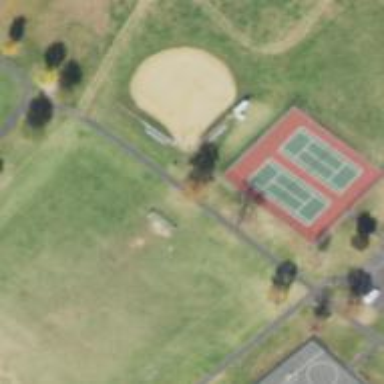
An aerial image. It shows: Tennis court on the leisure land pitch.